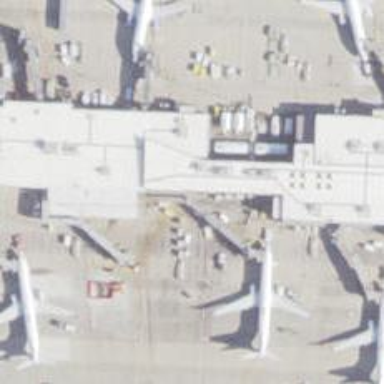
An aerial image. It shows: Airport gate.